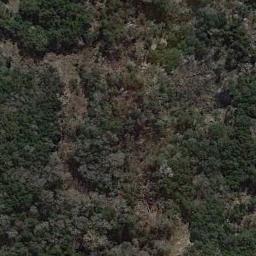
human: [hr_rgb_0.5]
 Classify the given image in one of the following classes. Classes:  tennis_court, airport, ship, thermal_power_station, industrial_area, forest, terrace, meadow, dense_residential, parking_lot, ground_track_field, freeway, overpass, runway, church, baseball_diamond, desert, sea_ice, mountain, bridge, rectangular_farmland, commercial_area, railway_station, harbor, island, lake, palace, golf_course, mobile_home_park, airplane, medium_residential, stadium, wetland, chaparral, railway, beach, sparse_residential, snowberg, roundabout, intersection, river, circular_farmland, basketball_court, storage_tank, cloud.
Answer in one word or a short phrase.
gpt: forest